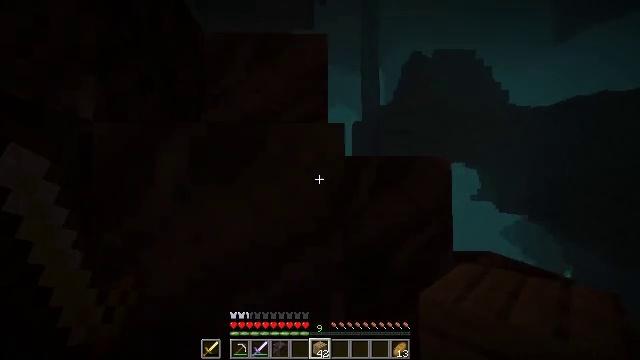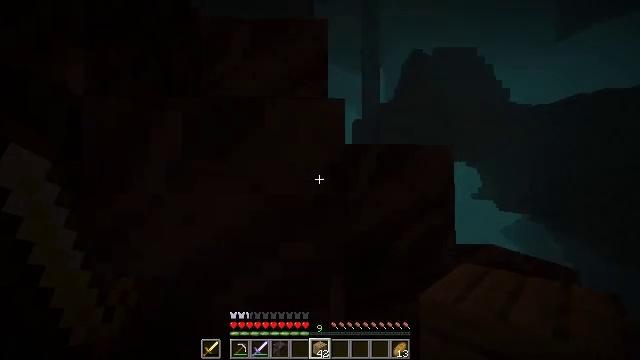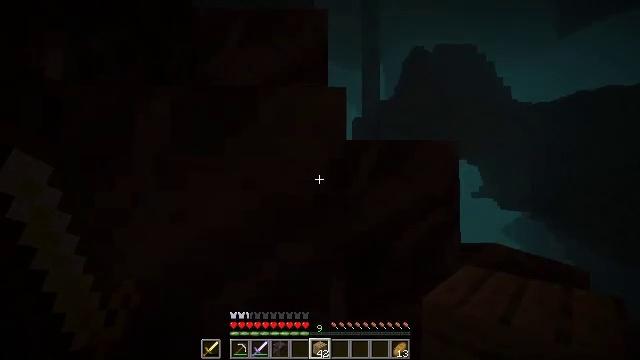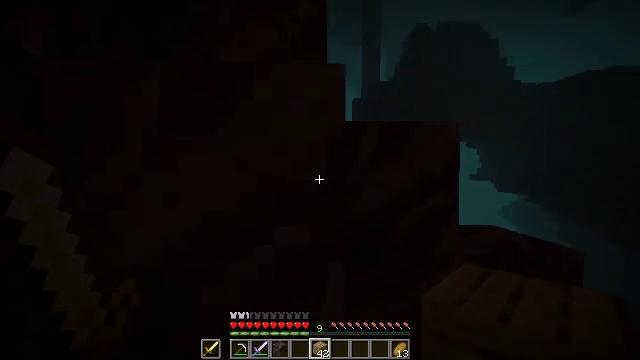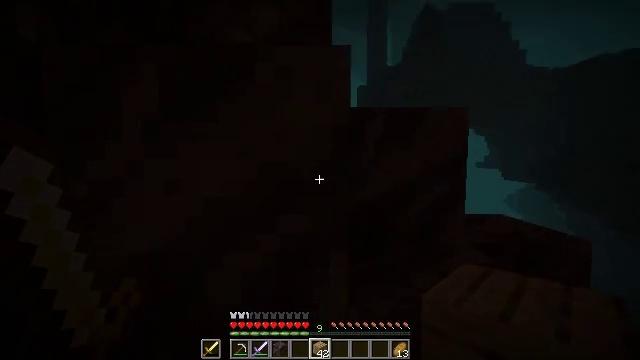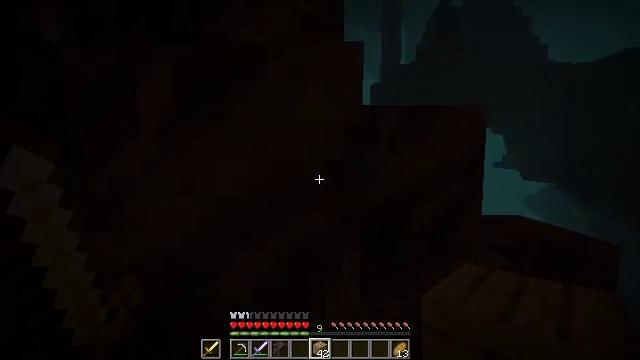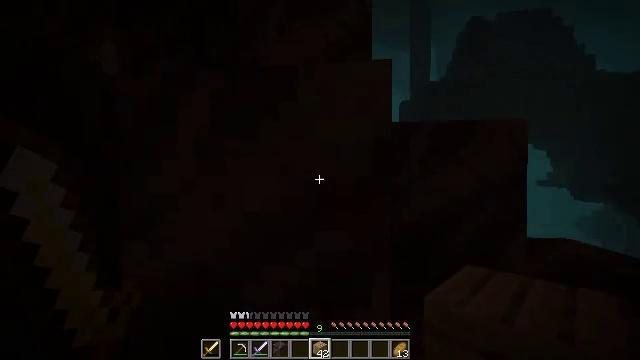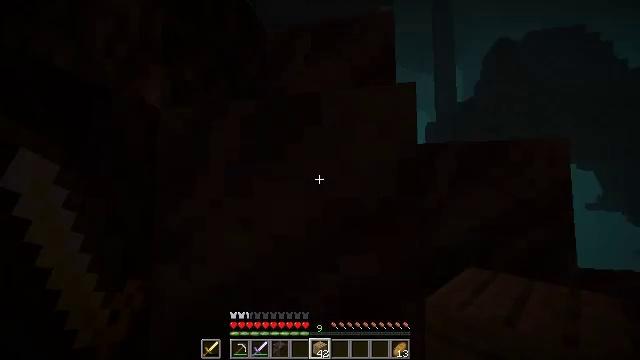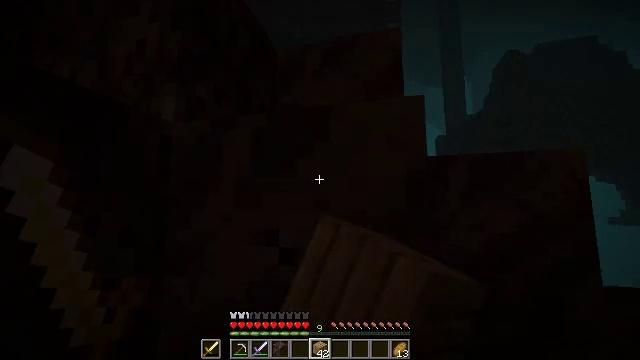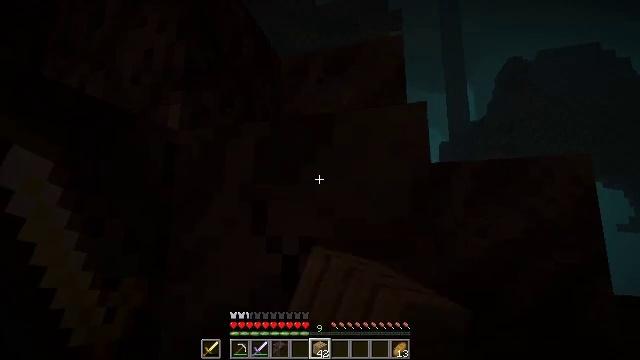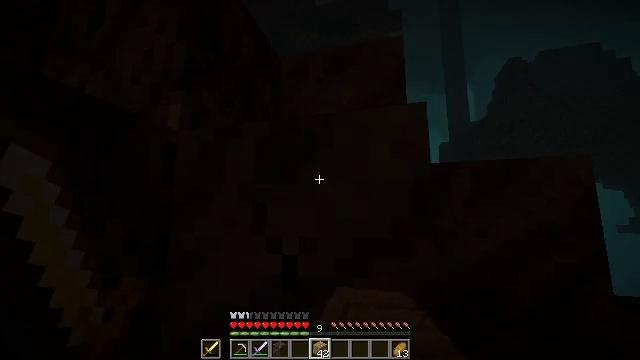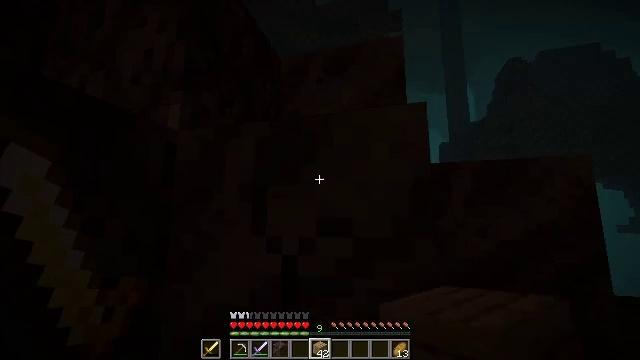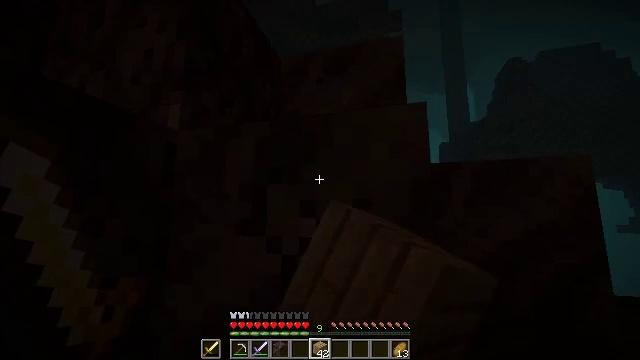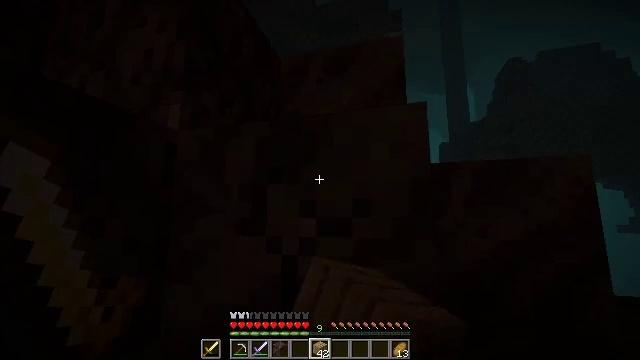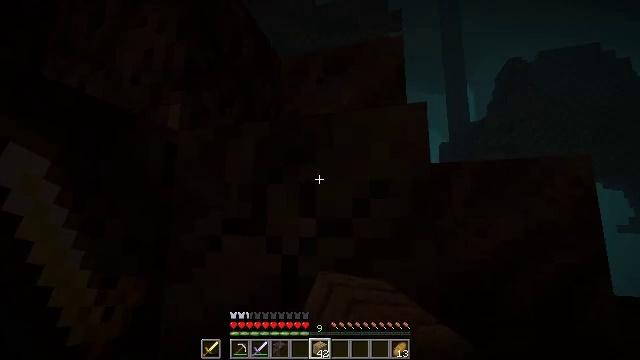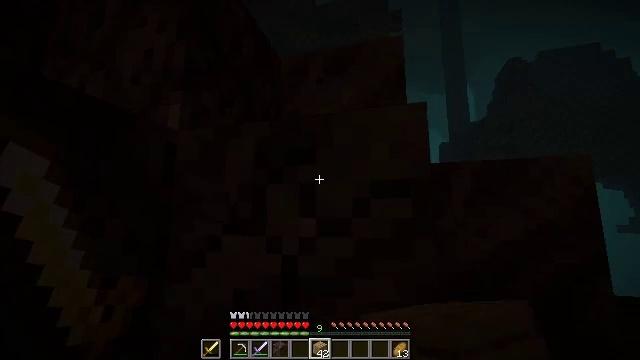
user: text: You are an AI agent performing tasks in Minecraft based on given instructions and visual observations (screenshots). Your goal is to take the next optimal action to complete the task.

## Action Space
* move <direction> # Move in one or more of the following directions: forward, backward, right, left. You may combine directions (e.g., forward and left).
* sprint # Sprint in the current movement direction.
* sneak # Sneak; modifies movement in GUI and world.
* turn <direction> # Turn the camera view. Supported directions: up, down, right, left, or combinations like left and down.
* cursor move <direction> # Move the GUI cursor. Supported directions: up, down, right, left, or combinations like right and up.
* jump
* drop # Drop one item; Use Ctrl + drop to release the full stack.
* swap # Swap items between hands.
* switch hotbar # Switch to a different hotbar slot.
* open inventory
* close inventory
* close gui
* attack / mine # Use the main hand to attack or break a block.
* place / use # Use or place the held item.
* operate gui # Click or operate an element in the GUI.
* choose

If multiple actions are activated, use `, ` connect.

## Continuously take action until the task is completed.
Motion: motion action
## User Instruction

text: Remove layers of soul soil.
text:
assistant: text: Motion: no_op
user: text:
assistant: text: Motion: no_op
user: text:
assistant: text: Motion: turn down
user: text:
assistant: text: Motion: turn left and down
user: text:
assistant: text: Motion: turn left
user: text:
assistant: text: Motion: turn left and up
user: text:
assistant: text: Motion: turn left and up, attack / mine
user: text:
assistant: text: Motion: turn left and up, attack / mine
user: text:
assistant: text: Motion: turn up, attack / mine
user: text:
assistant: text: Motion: attack / mine
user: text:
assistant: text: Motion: attack / mine
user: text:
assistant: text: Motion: attack / mine
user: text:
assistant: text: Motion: attack / mine
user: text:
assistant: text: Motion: attack / mine
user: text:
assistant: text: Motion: attack / mine
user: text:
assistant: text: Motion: attack / mine
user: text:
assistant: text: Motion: attack / mine
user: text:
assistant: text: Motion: attack / mine
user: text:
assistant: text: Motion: attack / mine
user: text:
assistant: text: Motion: attack / mine
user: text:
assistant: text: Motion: attack / mine
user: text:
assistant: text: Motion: attack / mine
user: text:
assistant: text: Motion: attack / mine
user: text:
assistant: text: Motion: attack / mine
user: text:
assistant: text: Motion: attack / mine
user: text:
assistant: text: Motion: attack / mine